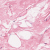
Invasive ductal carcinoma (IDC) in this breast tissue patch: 0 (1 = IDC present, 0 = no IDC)